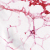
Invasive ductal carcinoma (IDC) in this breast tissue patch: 0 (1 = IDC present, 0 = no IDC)